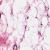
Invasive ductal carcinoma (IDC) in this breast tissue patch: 0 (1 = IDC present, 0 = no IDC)